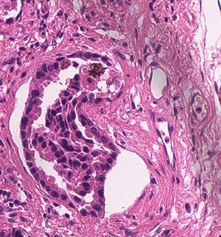
Tumor epithelial tissue: yes
Tumor-associated stroma tissue: yes
Normal tissue: no